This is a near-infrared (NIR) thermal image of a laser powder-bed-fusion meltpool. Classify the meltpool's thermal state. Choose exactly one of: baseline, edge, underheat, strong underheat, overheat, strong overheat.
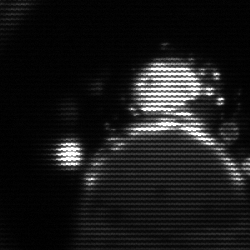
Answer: edge